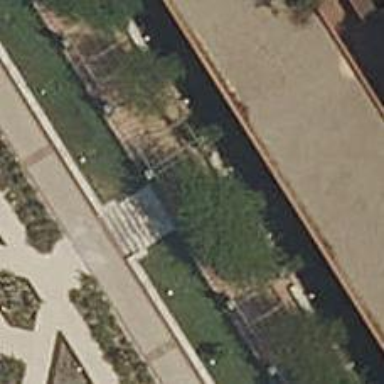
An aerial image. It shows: Steps made of paving stones.